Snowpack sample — Loveland Pass, Silver Plume, Colorado, USA (2/11/26, 12:00 PM MST)
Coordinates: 39.663, -105.886
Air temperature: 35 °F
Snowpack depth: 82 cm
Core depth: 40 cm
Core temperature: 23 °F
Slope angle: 13°, slope face: 12°
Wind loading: high
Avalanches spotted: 1
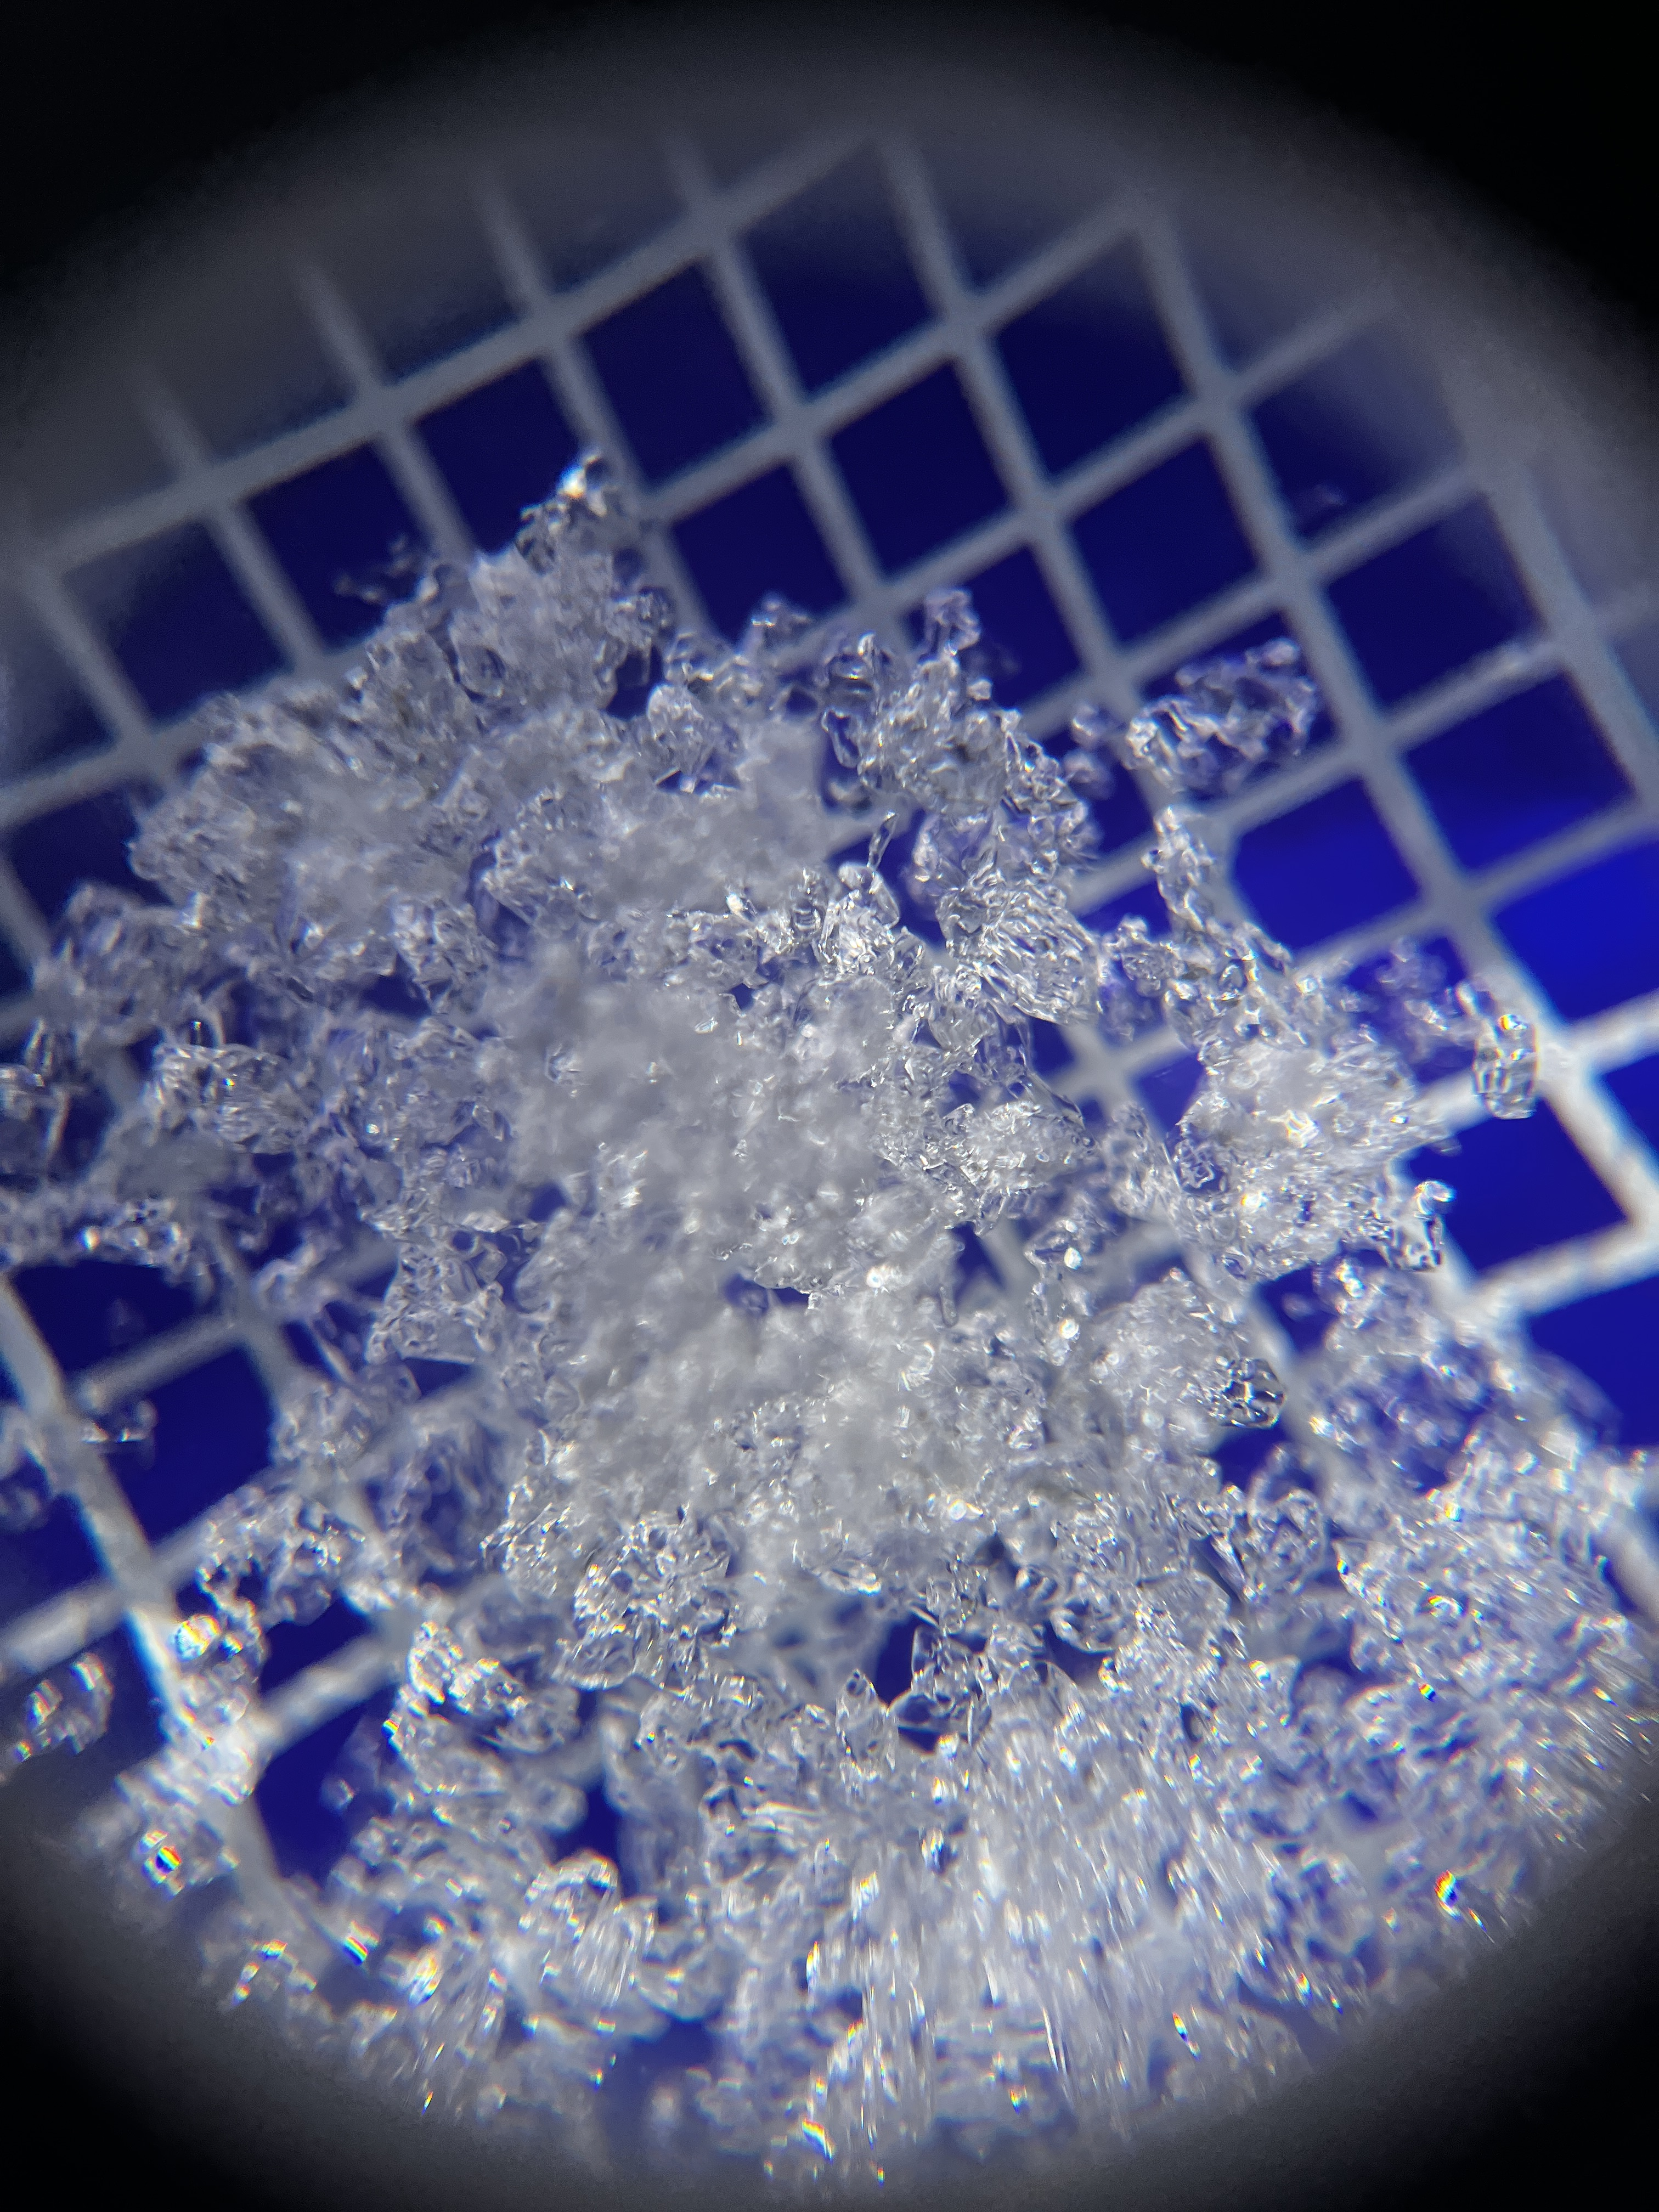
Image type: magnified_profile
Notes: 1 small avalanche spotted on the north side of the bowl, lots of wind loading